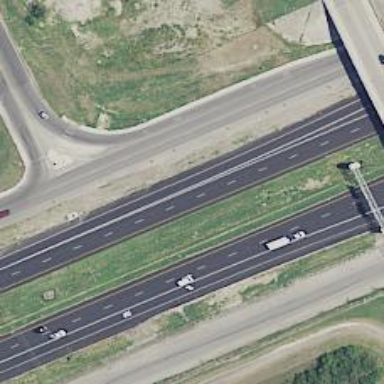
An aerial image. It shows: Secondary road with frontage road.